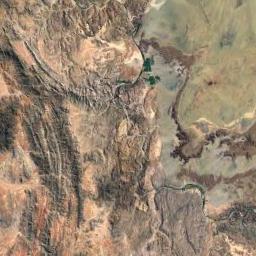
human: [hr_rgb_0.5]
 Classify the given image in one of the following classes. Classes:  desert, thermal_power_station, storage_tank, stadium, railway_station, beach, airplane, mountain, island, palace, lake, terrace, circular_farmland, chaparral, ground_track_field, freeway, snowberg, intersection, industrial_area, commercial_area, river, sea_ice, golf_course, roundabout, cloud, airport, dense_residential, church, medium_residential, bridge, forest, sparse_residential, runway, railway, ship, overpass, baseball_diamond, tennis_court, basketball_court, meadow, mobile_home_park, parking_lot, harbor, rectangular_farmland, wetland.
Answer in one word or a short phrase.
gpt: mountain